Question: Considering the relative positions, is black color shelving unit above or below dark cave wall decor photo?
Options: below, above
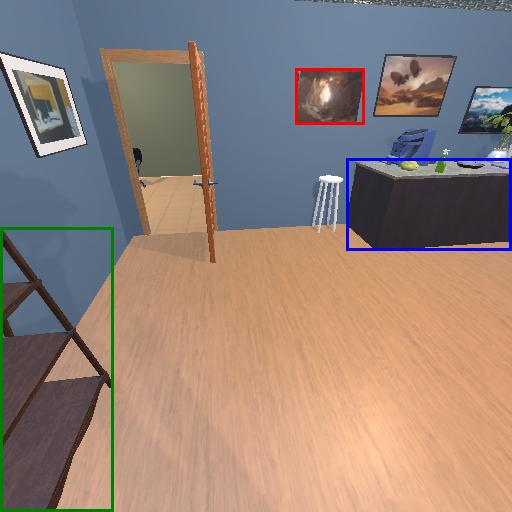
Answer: below